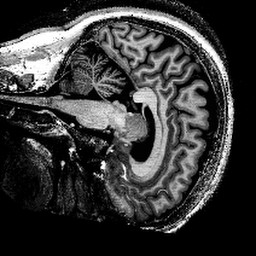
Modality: T1w
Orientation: sagittal
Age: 33
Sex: male
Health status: healthy
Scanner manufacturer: siemens
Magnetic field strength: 9.4 T
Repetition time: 6 s
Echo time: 0.003 s